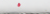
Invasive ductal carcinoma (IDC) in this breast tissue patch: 0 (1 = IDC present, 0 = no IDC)